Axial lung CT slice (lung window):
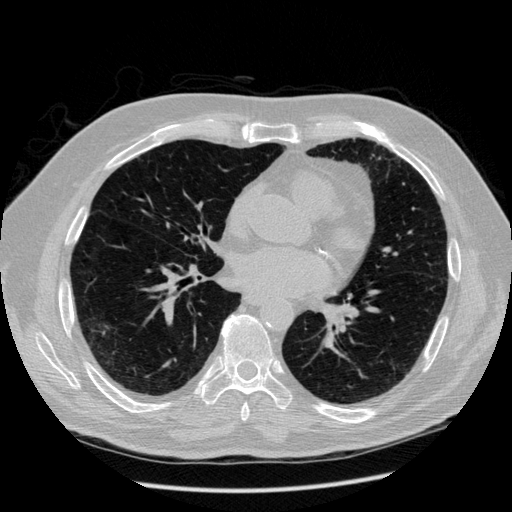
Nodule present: no